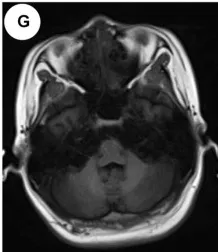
Serial MRI changes at three different time points. (G-I) The third MRI obtained 2 weeks after treatment initiation indicating minimal changes.
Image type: radiology (mri)